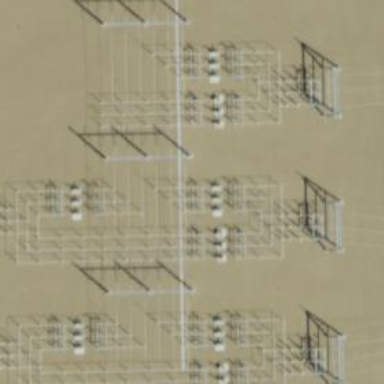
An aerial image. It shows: Switch used for power control.